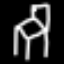
Label: chair